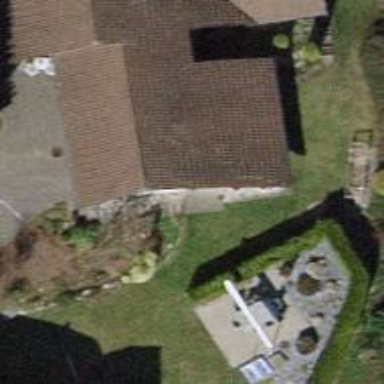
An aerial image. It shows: Garage.